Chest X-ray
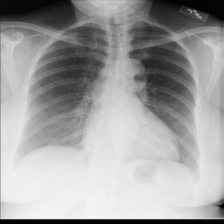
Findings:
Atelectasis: negative
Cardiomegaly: negative
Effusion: negative
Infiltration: negative
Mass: negative
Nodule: negative
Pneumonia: negative
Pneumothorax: negative
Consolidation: negative
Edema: negative
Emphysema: negative
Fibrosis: negative
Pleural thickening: negative
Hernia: negative